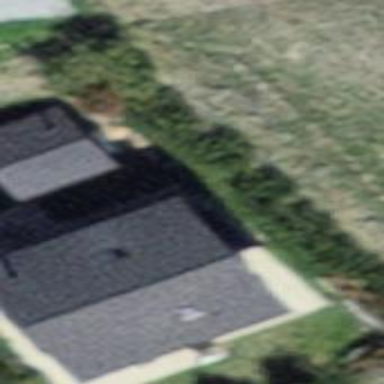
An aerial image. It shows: Simple house.